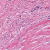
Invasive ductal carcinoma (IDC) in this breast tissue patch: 1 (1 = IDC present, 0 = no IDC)